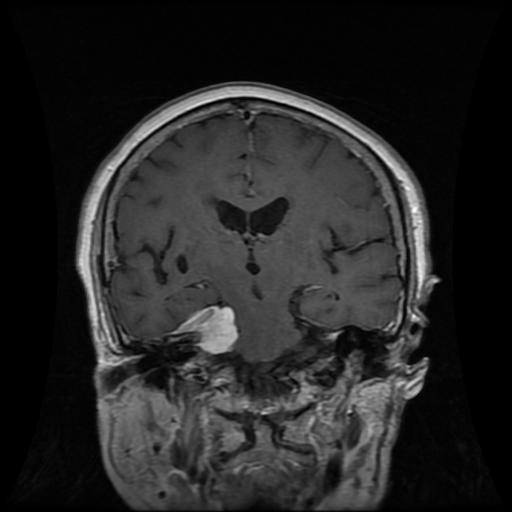
Label: meningioma